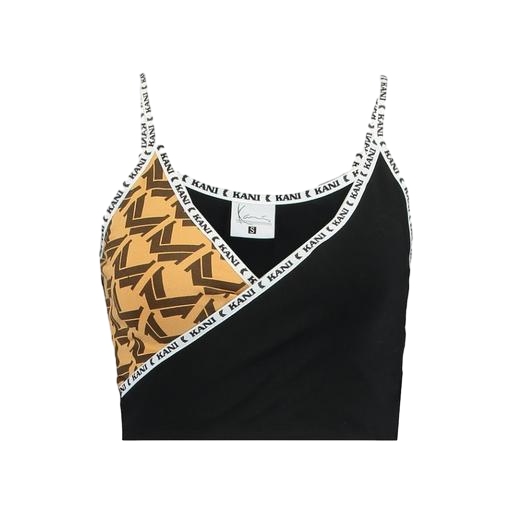
black logo-print top, branded tank-top, black v-neck printed tank top, white background